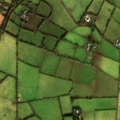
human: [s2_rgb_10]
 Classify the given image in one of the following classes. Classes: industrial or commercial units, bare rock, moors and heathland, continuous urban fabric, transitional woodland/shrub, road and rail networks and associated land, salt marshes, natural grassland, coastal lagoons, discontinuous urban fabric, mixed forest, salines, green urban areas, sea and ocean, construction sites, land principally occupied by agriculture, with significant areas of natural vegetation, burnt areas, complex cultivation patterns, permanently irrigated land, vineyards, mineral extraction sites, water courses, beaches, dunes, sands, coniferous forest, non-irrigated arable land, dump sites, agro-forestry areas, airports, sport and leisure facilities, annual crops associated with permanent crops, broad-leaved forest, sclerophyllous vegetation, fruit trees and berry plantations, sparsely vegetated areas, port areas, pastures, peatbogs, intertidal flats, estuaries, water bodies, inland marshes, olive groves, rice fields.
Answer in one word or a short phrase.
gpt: non-irrigated arable land, pastures